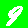
Digit: 9